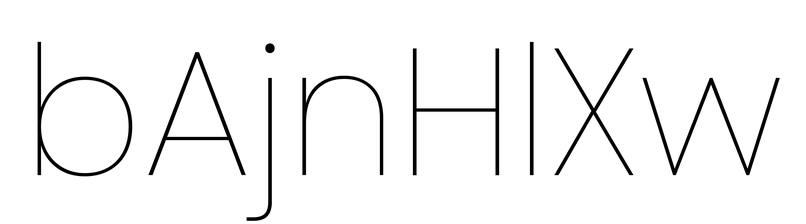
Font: Poppins-Thin